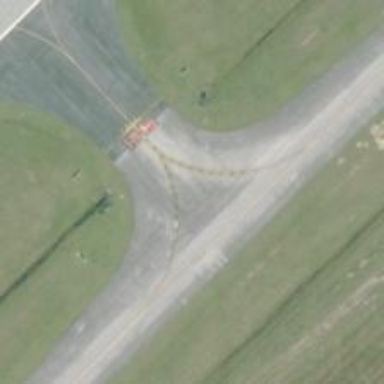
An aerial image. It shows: Asphalt taxiway in the airport.